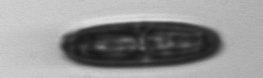
Label: Ephemera